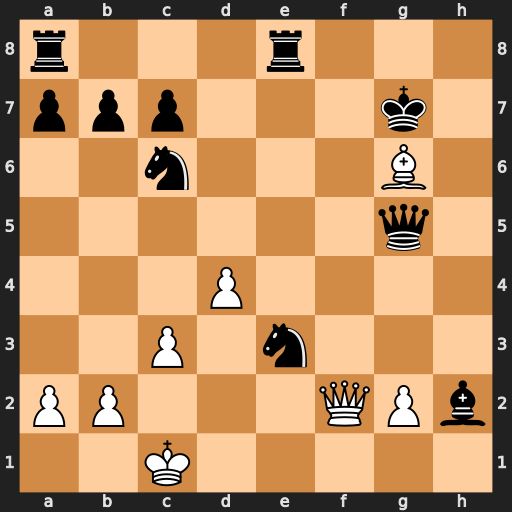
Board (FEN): r3r3/ppp3k1/2n3B1/6q1/3P4/2P1n3/PP3QPb/2K5
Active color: w
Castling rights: -
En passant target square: -
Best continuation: Qf7+ Kh8 Qh7#